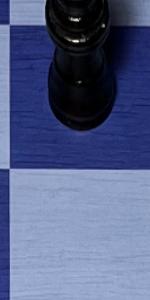
Label: Empty